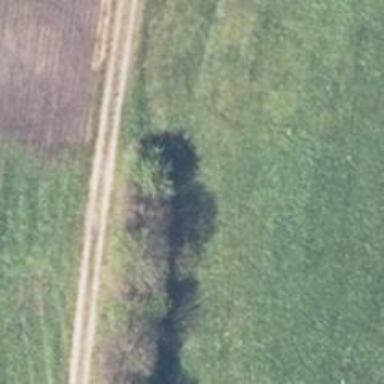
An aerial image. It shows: Row of deciduous broadleaved trees.